Field crop: maize
Growth stage: 2
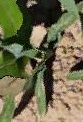
Species: maize